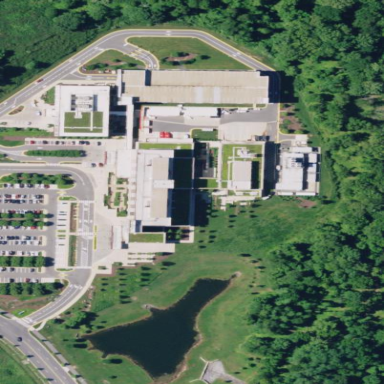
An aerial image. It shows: Hospital building.